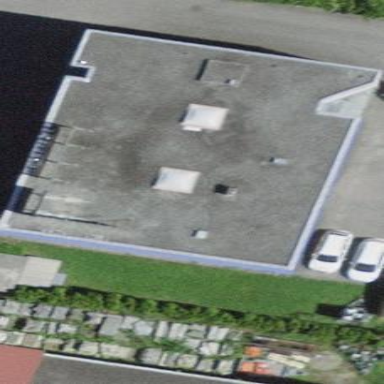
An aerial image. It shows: Industrial building.